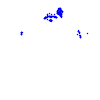
Particle: kaon